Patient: sex M, age 48
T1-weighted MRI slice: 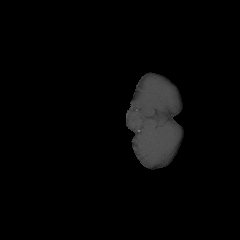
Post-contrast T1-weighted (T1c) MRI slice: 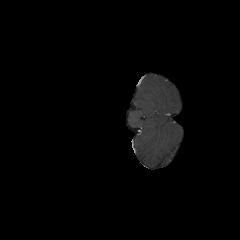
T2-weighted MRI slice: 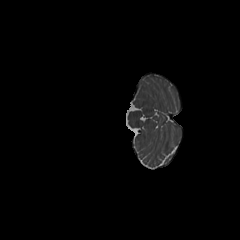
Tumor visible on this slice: no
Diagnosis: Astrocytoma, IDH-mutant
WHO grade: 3